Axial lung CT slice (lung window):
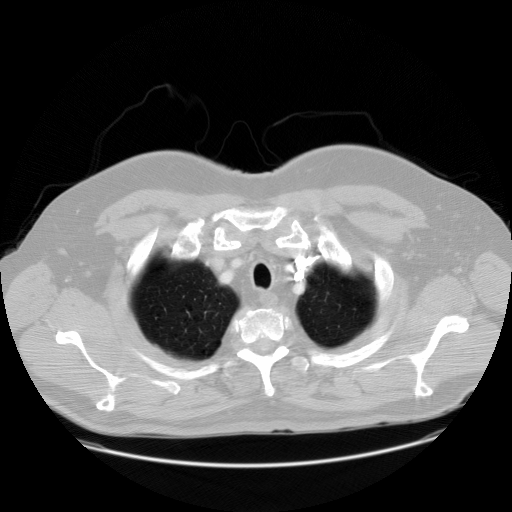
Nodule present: no